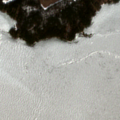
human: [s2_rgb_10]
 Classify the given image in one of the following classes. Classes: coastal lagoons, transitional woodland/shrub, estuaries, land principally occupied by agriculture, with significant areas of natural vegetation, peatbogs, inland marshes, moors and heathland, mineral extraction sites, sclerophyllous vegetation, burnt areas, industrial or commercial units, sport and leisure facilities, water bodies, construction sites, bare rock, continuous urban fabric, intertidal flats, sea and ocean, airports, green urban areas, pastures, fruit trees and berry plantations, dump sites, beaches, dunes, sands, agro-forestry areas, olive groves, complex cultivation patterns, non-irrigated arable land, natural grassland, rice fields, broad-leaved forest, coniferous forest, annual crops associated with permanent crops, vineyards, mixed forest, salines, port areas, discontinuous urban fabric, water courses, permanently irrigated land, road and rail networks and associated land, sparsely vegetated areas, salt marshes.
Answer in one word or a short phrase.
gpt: land principally occupied by agriculture, with significant areas of natural vegetation, mixed forest, water bodies